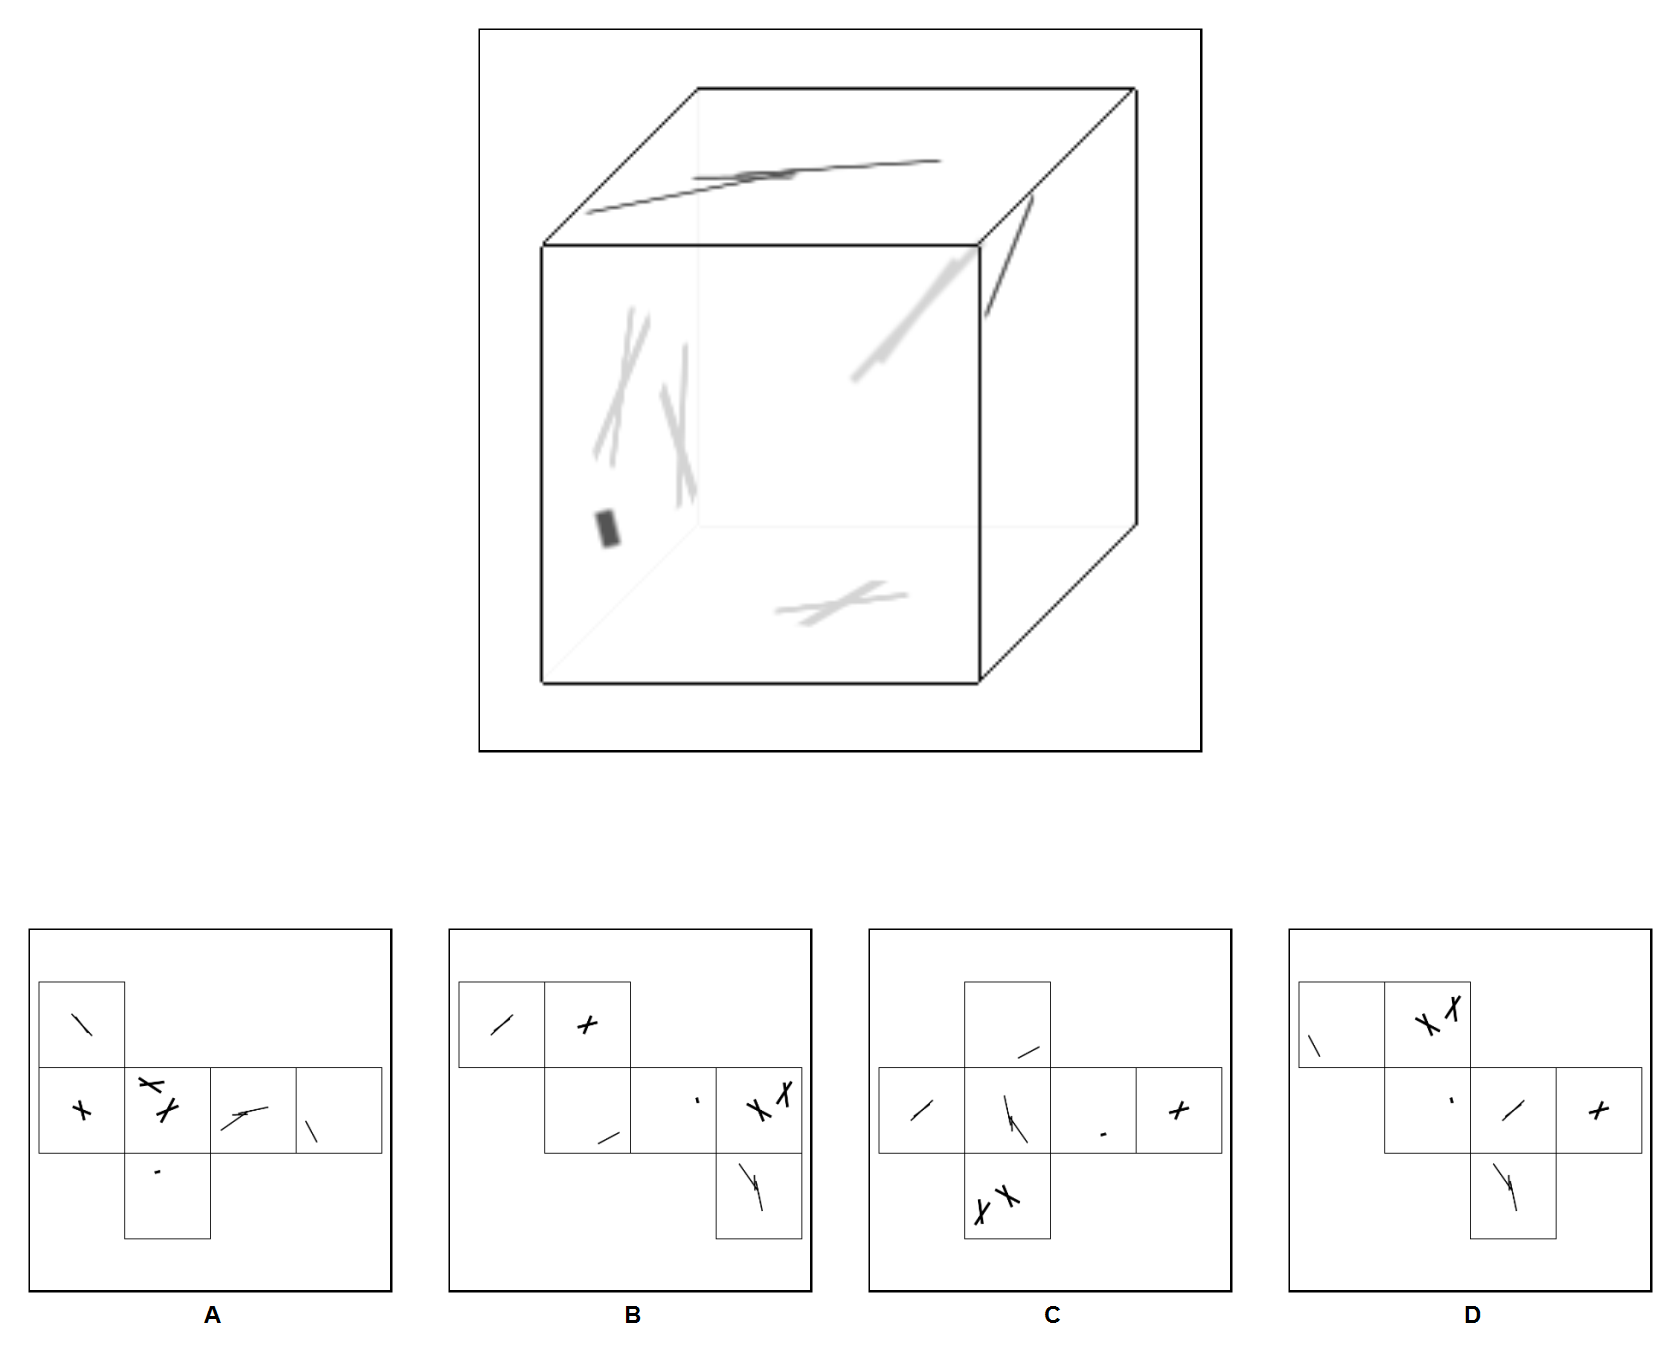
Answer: D